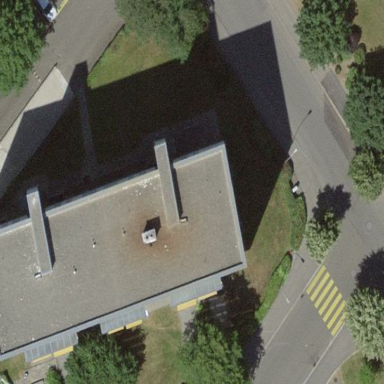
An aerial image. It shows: Apartment building with flat roof.